Question:
As you can see from the image, it show the text is overflow the tab border..But upon click the tab, the overflow magically gone.
So basically this problem persist during load and only in chrome..Work flawlessly in firefox and iE
Is There a way to fix this? I spent hours tweaking the css but up to no avail.
'''
<div id="tabs">
<ul>
<li><a href="#tabs-1">Post</a></li>
<li><a href="#tabs-2">Draw</a></li>
<li><a href="#tabs-3">Snapshot</a></li>
</ul>
<div id="tabs-1">
<p>containing Lorem Ipsum passages, and more recently with desktop publishing software like Aldus PageMaker including versions of Lorem Ipsum.</p><br>
<p>containing Lorem Ipsum passages, and more recently with desktop publishing software like Aldus PageMaker including versions of Lorem Ipsum.</p><br>
<p>containing Lorem Ipsum passages, and more recently with desktop publishing software like Aldus PageMaker including versions of Lorem Ipsum.</p><br>
</div>
<div id="tabs-2">
<p>containing Lorem Ipsum passages, and more recently with desktop publishing software like Aldus PageMaker including versions of Lorem Ipsum.</p><br>
</div>
<div id="tabs-3">
<p>containing Lorem Ipsum passages, and more recently with desktop publishing software like Aldus PageMaker including versions of Lorem Ipsum.</p><br>
</div>
</div>
'''
'''
#tabs{background: none;width:100%;}
'''
'''
<script type="text/javascript">
$(function() {
//tabs
$( "#tabs" ).tabs({collapsible: true});
});
</script>
'''
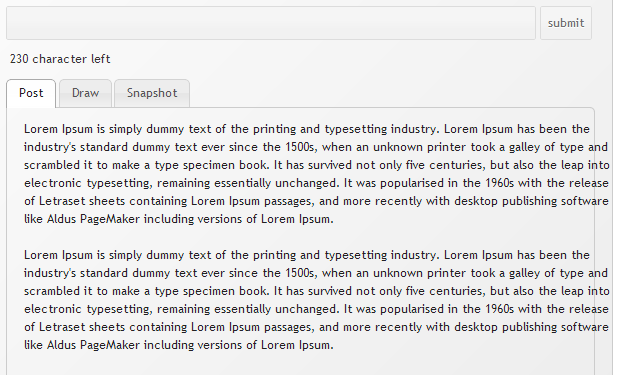
Answer: I found the solution, this weird behaviour happening due to the jquery-ui.css i tweaked.